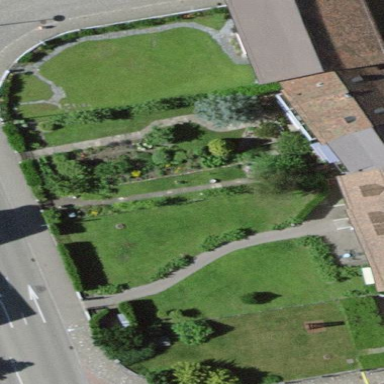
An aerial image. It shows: Garden that is leisure land.